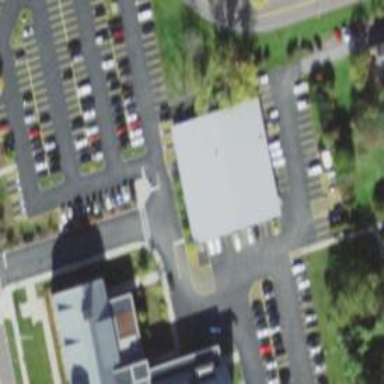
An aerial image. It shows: Parking space.